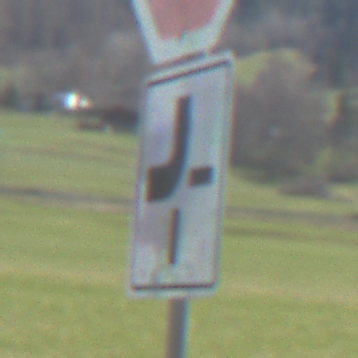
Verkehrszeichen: VerlaufVorfahrtsstrasse2
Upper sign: Stop
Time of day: MorningAfternoon
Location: Outdoor (Nature)
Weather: PartlyCloudy
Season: NotSpecified
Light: Natural